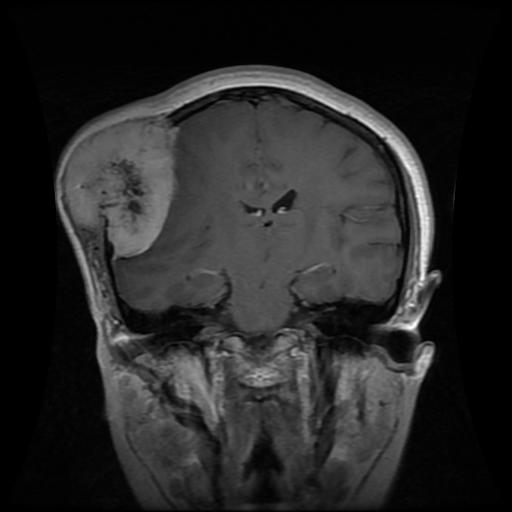
Label: meningioma